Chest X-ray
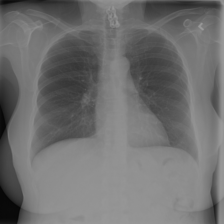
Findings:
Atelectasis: negative
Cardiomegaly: negative
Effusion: negative
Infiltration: positive
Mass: negative
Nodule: negative
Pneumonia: negative
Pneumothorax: negative
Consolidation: negative
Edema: negative
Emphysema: negative
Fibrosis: negative
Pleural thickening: negative
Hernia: negative